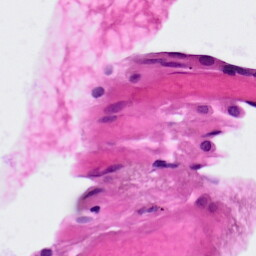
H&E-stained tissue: Lung